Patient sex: F
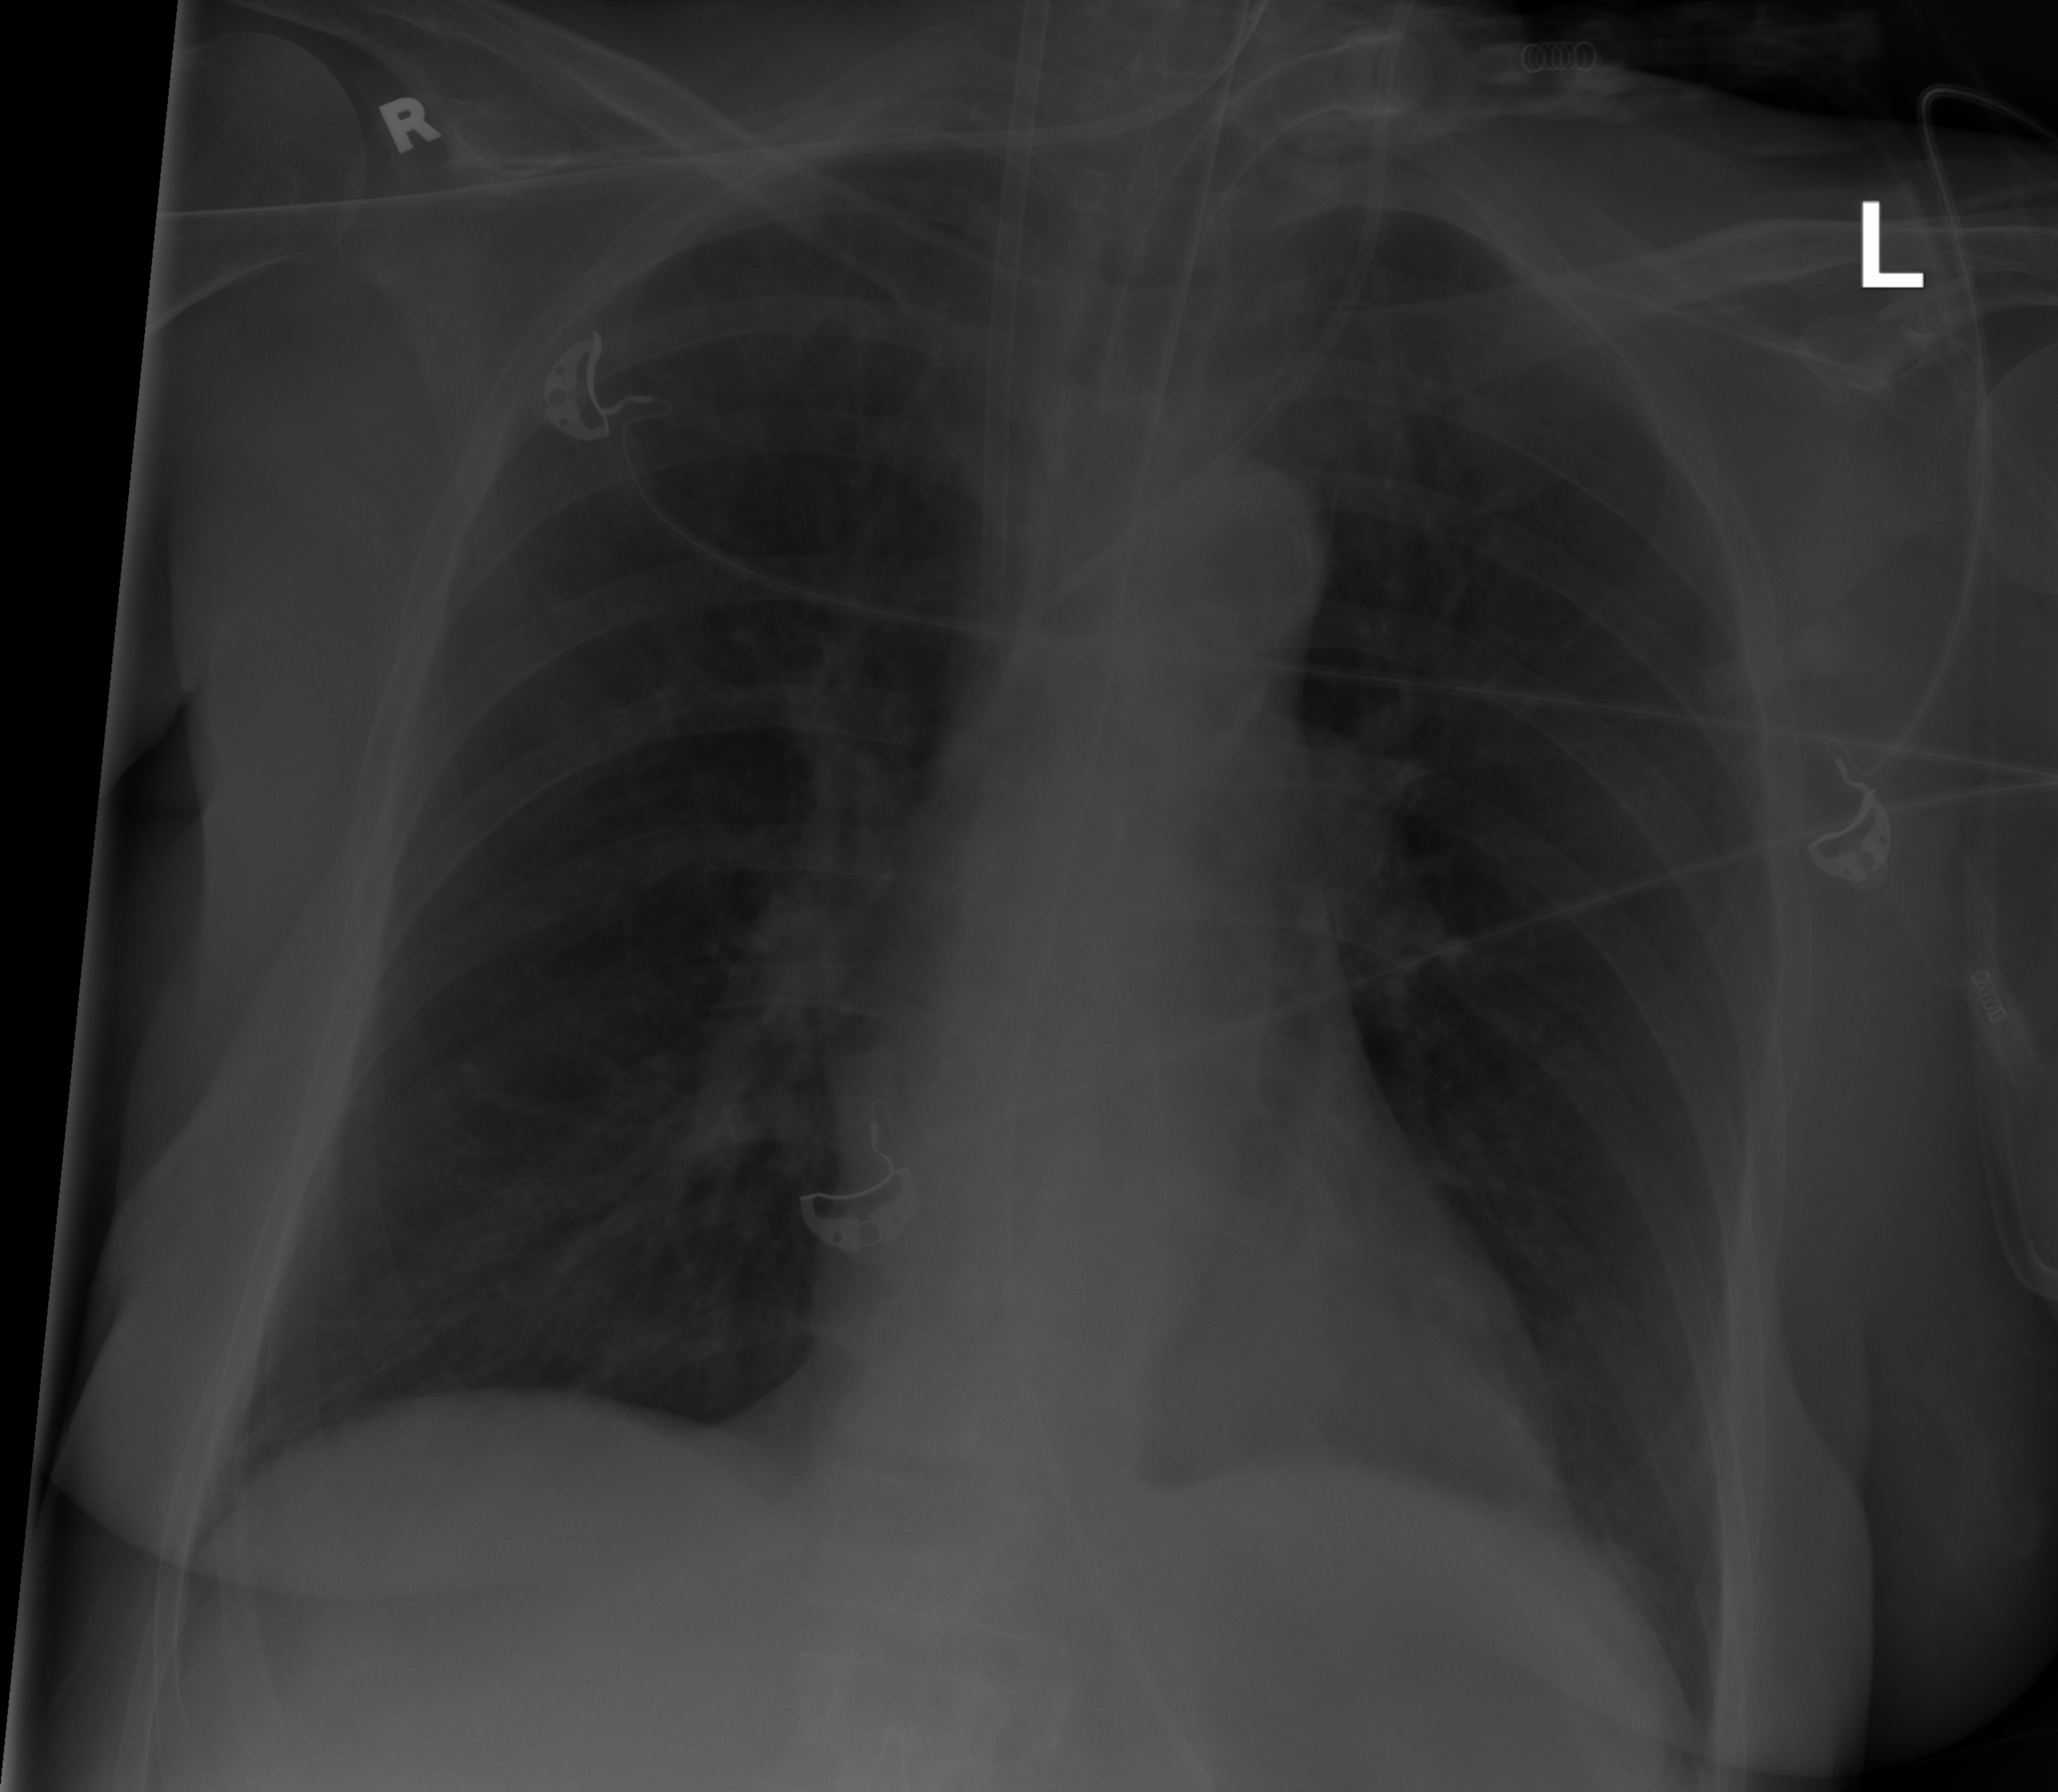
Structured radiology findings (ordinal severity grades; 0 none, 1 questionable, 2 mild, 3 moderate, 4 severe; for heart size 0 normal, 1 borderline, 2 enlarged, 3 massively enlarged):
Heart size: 0
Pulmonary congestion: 0
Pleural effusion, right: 0
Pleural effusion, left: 0
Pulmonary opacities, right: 0
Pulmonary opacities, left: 0
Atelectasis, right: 2
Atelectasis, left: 2